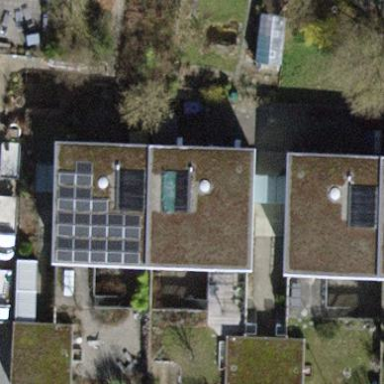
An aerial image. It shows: Building with flat roof.